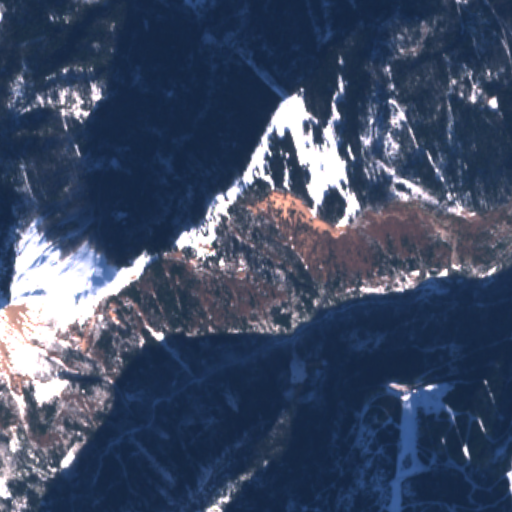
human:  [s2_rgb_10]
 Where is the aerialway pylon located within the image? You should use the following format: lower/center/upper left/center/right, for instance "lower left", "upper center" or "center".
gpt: The aerialway pylon is located in the lower right of the image.
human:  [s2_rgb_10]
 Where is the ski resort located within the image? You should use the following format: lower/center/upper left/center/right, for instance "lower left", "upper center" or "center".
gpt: The ski resort is located in the lower right of the image.
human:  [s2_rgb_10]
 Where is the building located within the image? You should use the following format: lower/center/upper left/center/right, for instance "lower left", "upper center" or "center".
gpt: There is no building in the image.